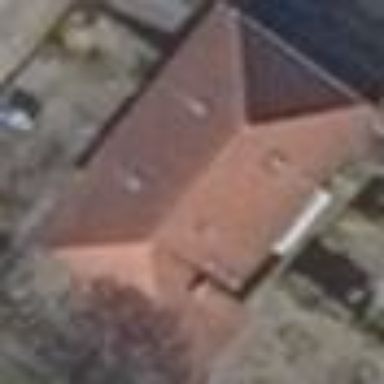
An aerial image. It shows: Detached building.